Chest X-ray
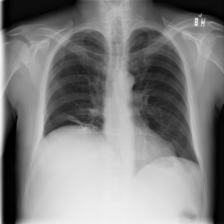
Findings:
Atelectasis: positive
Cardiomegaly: negative
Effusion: negative
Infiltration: negative
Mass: negative
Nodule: negative
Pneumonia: negative
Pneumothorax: negative
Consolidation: negative
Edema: negative
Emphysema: negative
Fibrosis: negative
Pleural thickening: negative
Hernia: negative